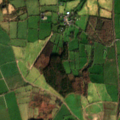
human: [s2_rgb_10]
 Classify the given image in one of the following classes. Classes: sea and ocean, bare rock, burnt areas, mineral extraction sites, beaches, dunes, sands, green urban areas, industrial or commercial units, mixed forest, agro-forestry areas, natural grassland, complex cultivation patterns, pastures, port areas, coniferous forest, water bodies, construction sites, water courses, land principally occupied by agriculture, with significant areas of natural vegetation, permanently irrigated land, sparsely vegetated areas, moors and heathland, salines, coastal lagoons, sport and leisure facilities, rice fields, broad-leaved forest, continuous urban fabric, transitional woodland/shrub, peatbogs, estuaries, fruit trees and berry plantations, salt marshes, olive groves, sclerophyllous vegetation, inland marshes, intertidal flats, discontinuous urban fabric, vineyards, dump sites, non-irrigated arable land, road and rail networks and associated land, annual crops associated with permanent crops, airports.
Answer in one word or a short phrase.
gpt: pastures, land principally occupied by agriculture, with significant areas of natural vegetation